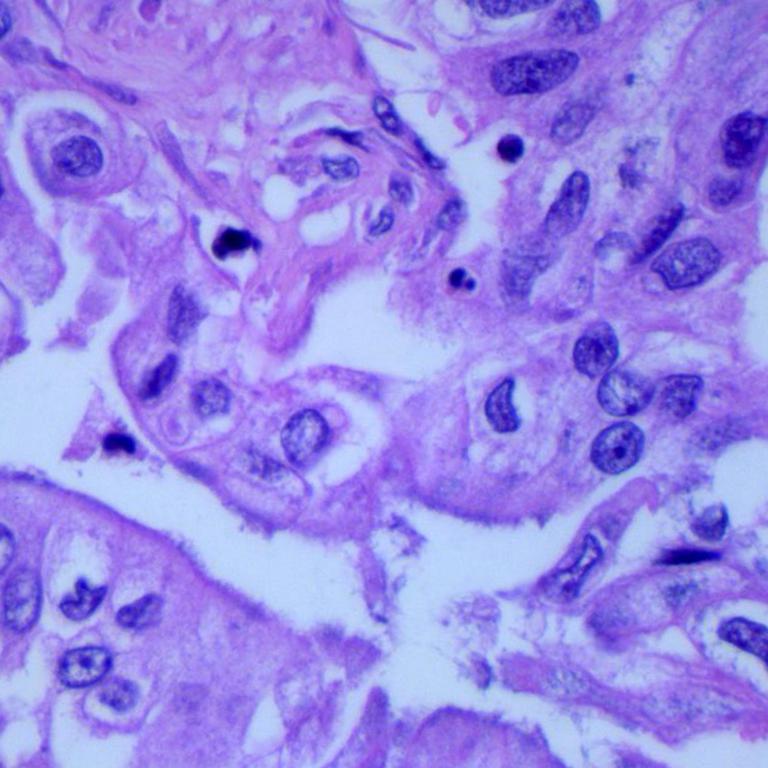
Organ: lung
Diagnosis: adenocarcinomas